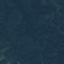
Label: Forest